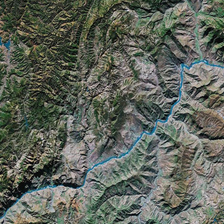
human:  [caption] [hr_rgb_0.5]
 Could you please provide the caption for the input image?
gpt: a blue river is in many pieces of gray green mountains .

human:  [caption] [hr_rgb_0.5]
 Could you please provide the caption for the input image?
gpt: a blue river is in many pieces of gray green mountains .

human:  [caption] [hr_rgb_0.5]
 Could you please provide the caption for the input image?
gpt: a blue river is in many pieces of gray green mountains .

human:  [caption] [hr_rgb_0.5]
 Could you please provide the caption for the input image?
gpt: a blue river is in many pieces of gray green mountains .

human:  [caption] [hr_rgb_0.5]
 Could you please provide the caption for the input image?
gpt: a blue river is in many pieces of gray green mountains .